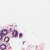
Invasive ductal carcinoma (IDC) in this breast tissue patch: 0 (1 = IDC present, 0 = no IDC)